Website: walmart
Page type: gifting
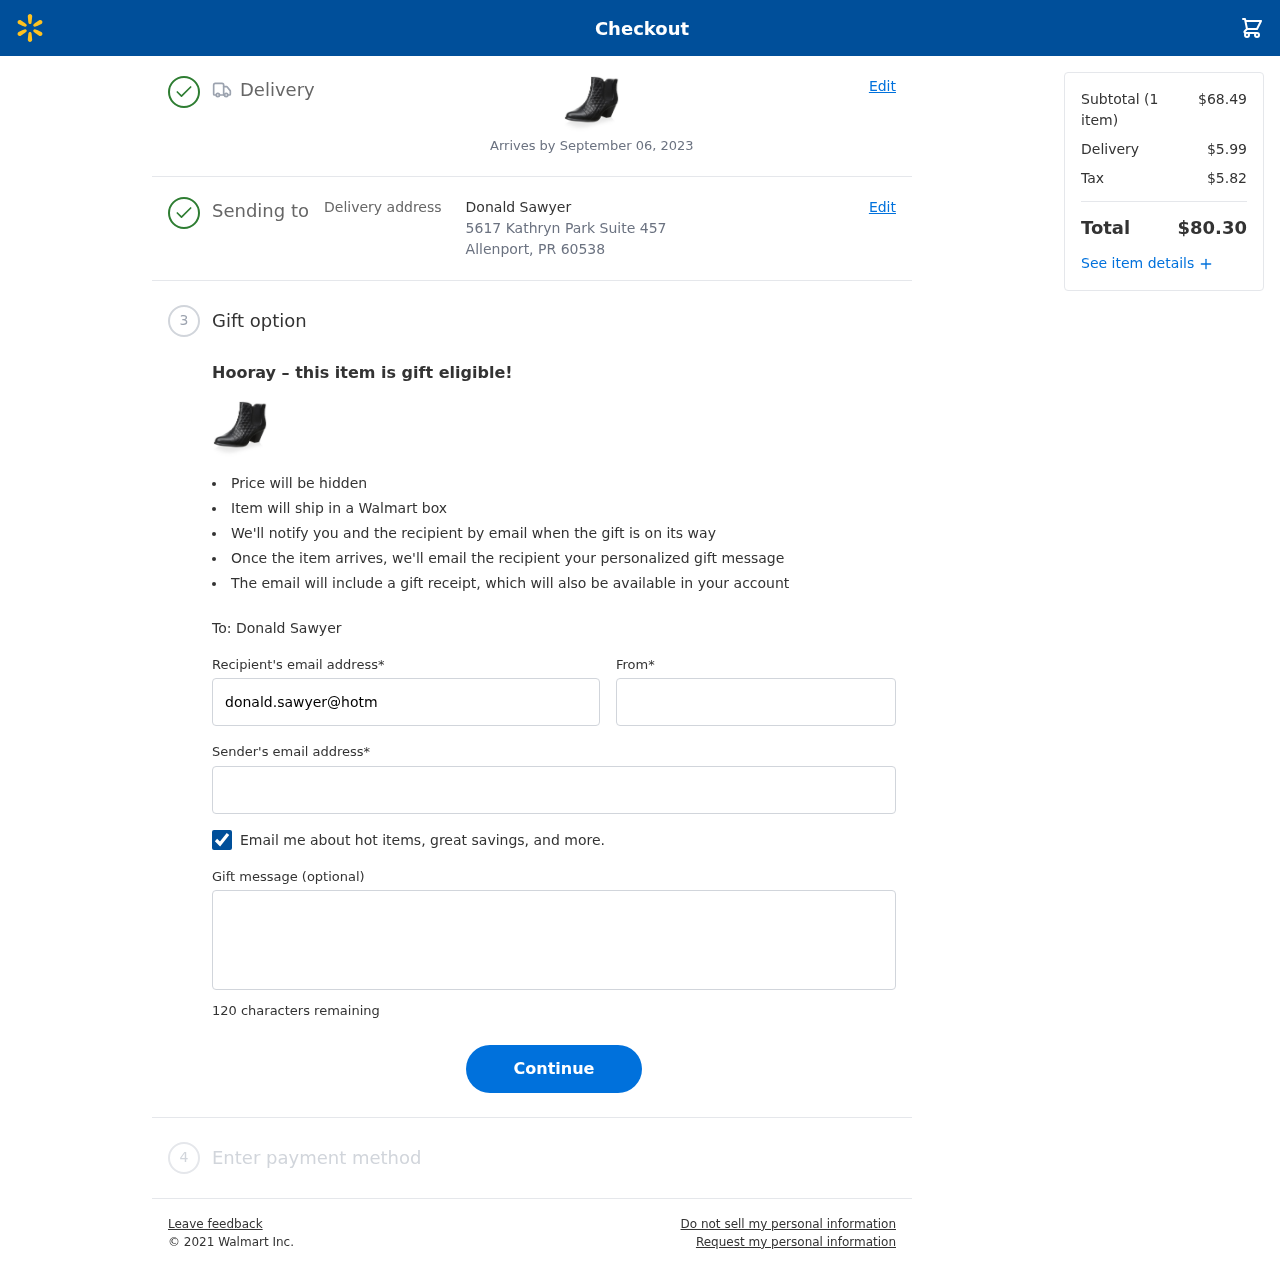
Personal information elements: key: PII_CITY_STATE_ZIP
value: Allenport, PR 60538
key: PII_EMAIL
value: stephanieroberts@hotmail.com
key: PII_FIRSTNAME
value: Stephanie
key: PII_GIFT_EMAIL
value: donald.sawyer@hotmail.com
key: PII_GIFT_FULLNAME
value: Donald Sawyer
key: PII_GIFT_MESSAGE
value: Happy just-because day! I saw these ankle booties and immediately thought of you—perfect for adding some flair to your cozy outfits. Can’t wait to see you rocking them!

Stephanie
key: PII_STREET
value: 5617 Kathryn Park Suite 457
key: PII_GIFT_FIRSTNAME
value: Donald
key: PII_GIFT_LASTNAME
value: Sawyer
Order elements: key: ORDER_DELIVERY_DATE
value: Arrives by September 06, 2023
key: ORDER_NUM_ITEMS
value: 1
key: ORDER_SUBTOTAL
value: $68.49
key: ORDER_SHIPPING_COST
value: $5.99
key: ORDER_TAX
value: $5.82
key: ORDER_TOTAL
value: $80.30